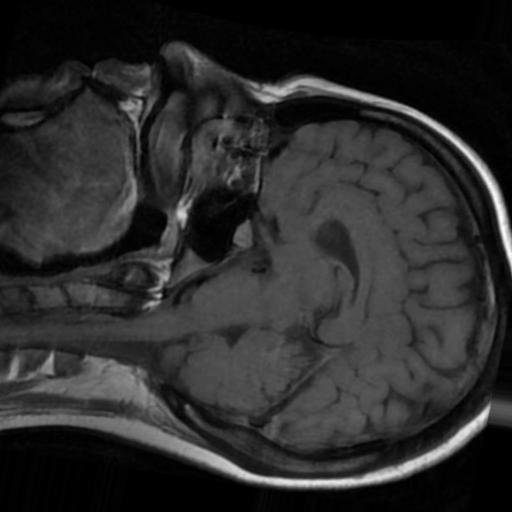
Label: brain_tumor